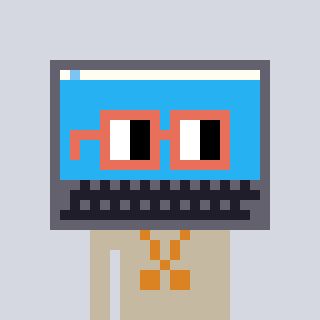
a pixel art character with square orange glasses, a laptop-shaped head and a bege-colored body on a cool background